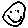
Label: smiley face